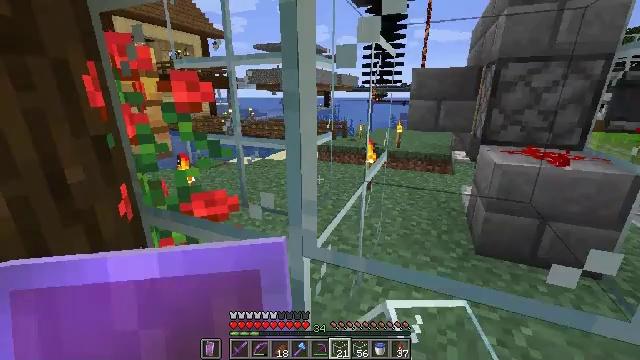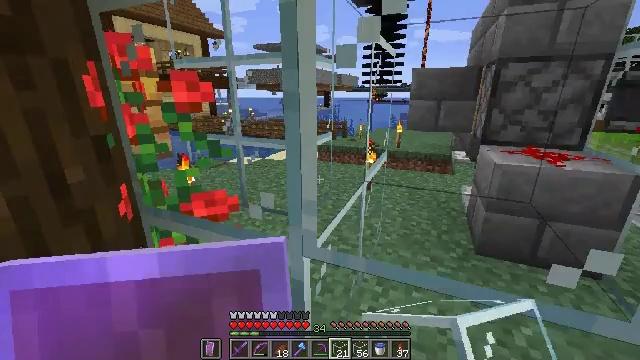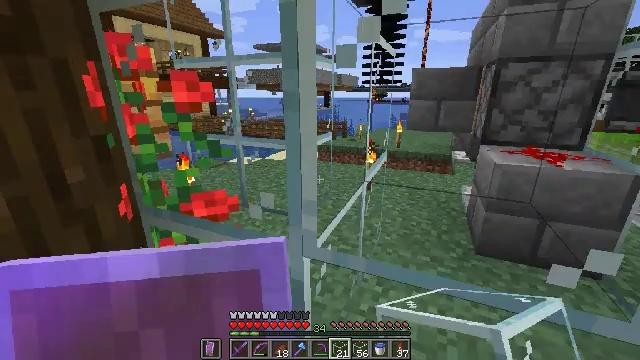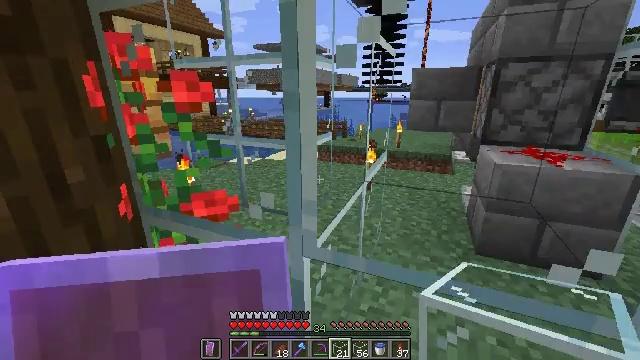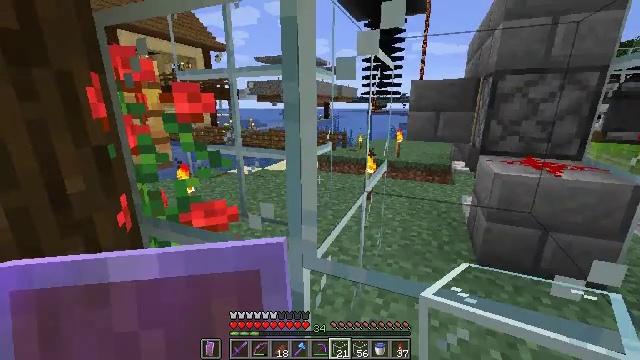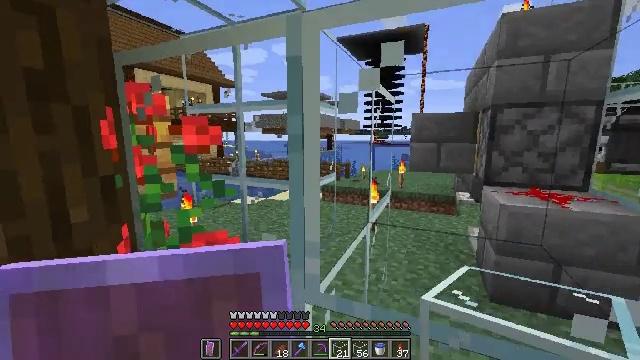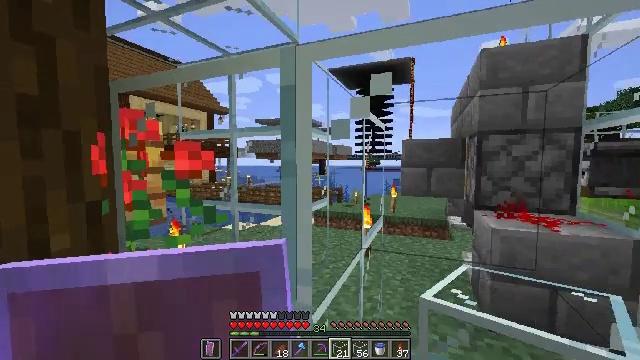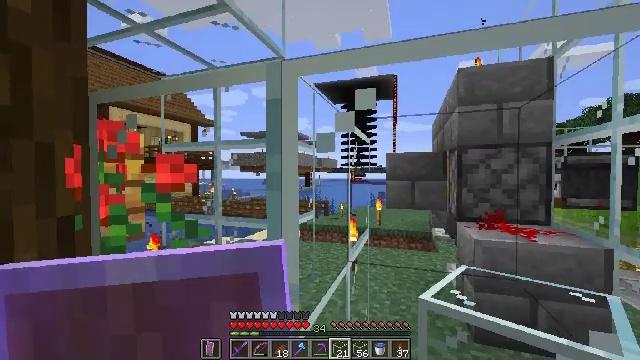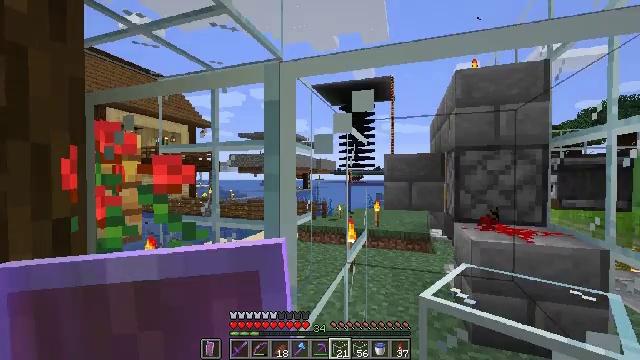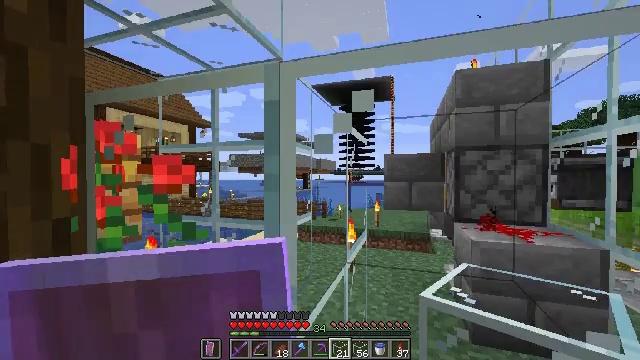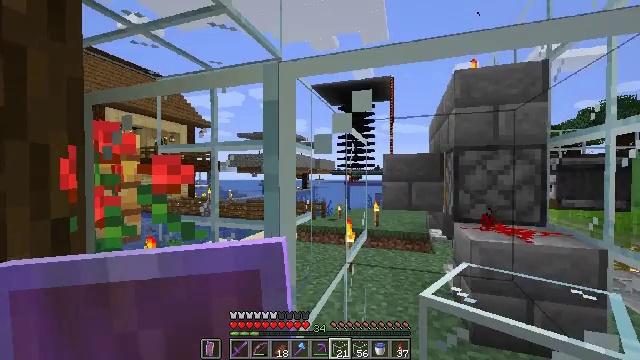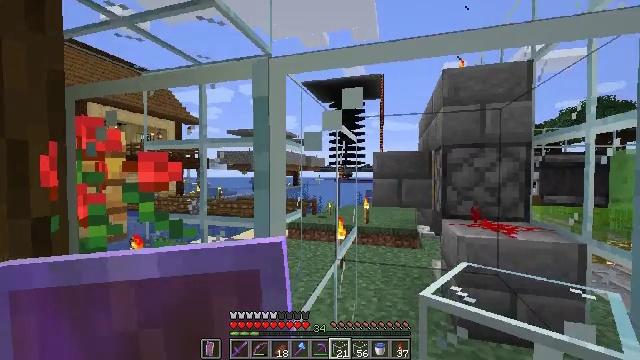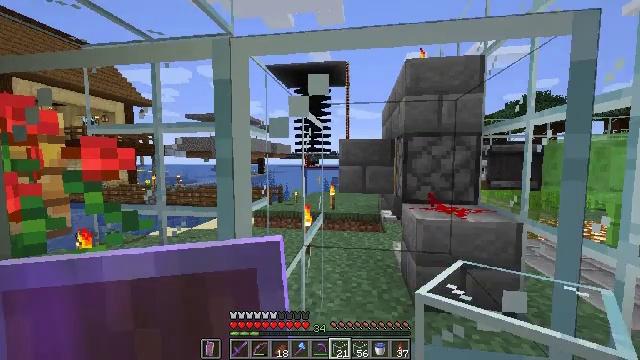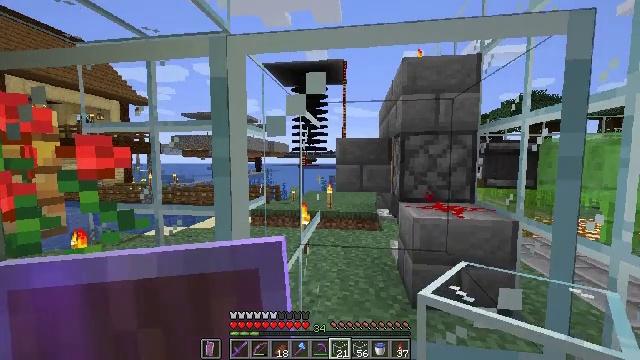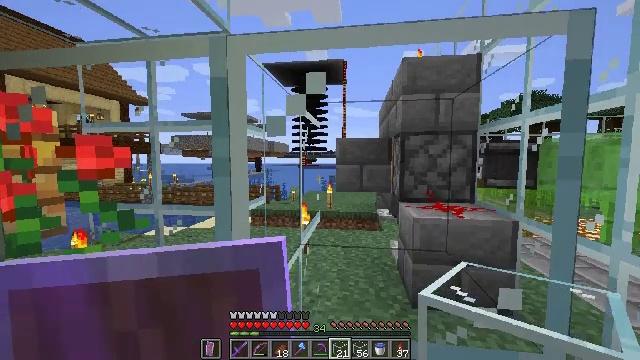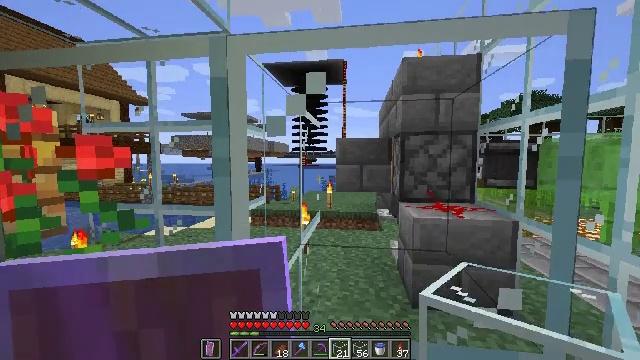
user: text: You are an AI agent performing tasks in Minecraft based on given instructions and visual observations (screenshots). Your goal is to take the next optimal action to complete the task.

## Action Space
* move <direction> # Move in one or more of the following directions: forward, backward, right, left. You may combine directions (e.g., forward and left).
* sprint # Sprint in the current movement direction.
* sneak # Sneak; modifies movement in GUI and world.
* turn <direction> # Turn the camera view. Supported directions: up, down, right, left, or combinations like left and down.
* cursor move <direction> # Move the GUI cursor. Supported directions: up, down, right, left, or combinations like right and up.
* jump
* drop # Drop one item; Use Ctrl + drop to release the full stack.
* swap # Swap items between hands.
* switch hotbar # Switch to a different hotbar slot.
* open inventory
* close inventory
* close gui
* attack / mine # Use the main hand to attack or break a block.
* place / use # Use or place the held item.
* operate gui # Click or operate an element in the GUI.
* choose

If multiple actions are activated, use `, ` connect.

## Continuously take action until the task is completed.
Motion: motion action
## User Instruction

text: Remove the glass to use the space.
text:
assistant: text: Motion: no_op
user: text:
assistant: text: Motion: no_op
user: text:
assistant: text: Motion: no_op
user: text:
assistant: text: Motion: turn up
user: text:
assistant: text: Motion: turn up
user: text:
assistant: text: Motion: turn right and up
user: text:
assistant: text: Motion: turn right and up
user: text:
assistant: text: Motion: no_op
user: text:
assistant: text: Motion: no_op
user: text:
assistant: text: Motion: no_op
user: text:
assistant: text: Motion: turn right
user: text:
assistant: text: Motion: turn right and down
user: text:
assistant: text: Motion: no_op
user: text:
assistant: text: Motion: no_op
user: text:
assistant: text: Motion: no_op
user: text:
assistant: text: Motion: no_op
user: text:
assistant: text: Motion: no_op
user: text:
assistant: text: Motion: no_op
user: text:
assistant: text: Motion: no_op
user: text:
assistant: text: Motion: no_op
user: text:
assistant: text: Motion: no_op
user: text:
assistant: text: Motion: no_op
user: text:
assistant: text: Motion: no_op
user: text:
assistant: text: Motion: turn right and down
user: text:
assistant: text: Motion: turn right and down
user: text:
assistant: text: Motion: no_op
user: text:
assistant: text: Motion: attack / mine
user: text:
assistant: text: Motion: attack / mine
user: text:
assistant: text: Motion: attack / mine
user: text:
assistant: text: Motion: attack / mine